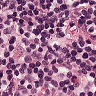
Metastatic tissue present: no